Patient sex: M
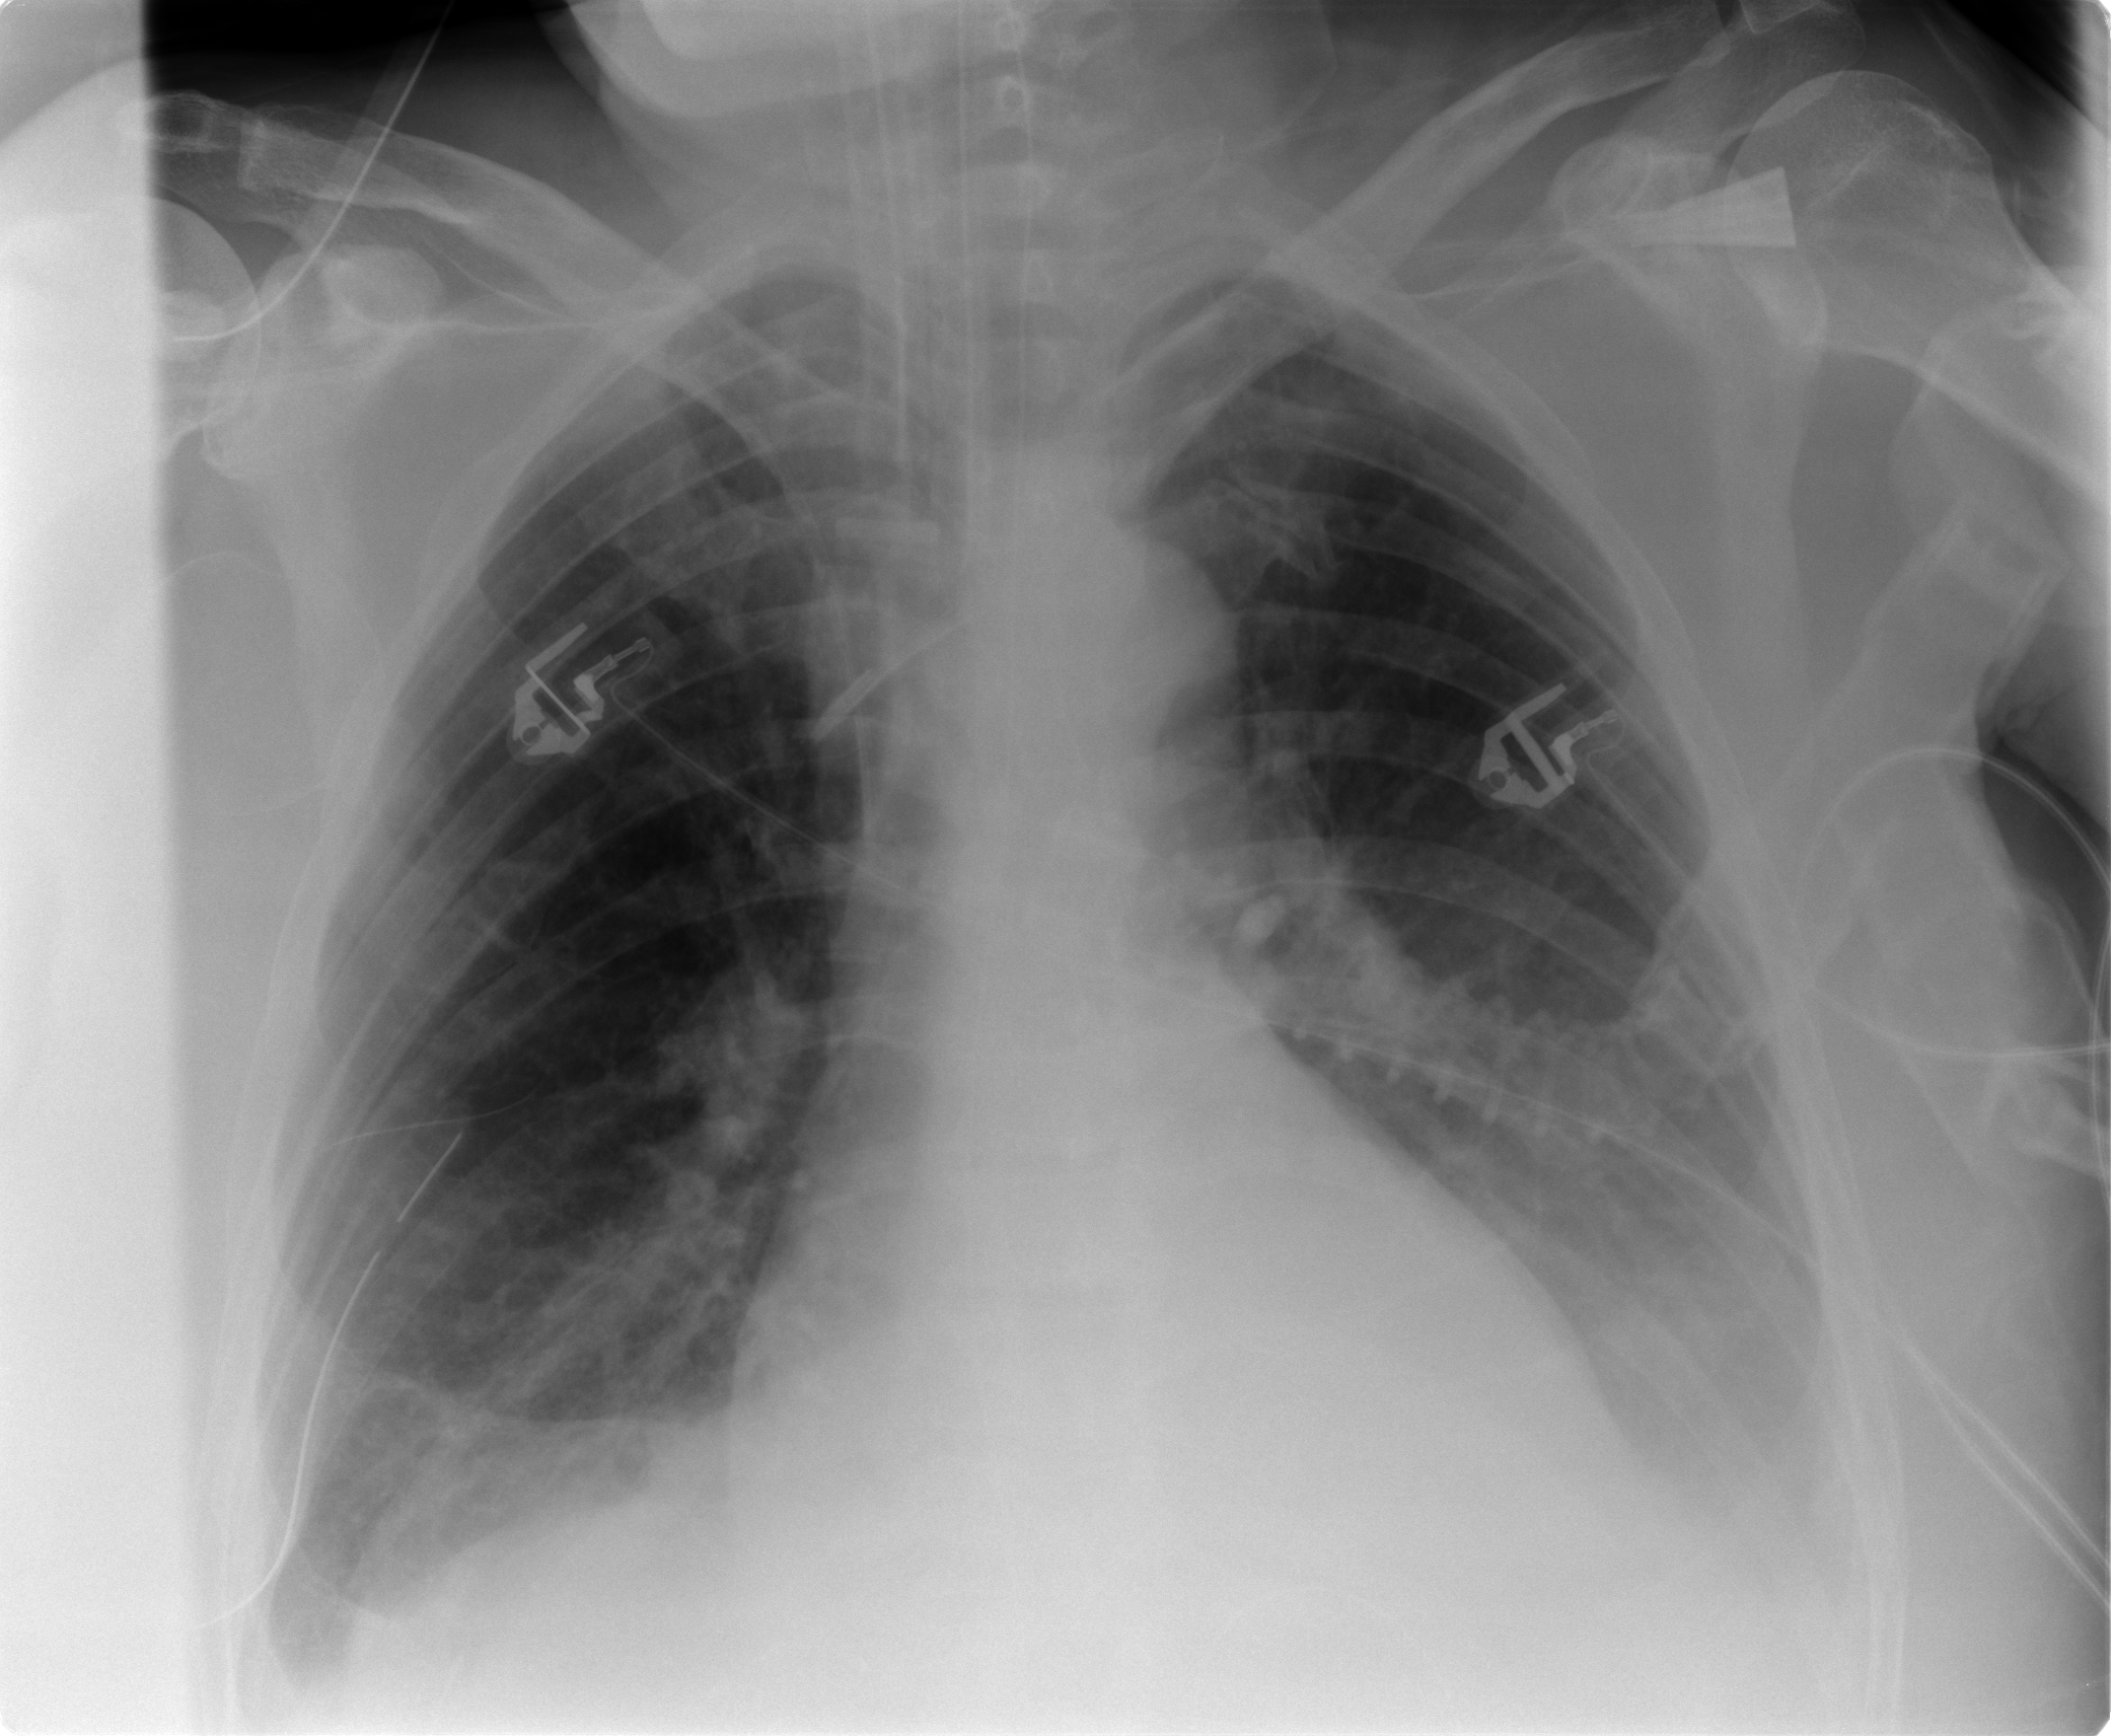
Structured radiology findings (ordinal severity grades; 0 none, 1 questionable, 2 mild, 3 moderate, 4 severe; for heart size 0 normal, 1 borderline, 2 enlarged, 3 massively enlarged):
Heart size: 0
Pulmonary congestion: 0
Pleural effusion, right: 2
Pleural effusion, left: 2
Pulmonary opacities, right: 0
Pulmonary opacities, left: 0
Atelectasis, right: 2
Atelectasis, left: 2